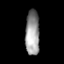
Tissue: prostate
Cell type: T cells
Senescence score: 0.74
Nuclear area (px): 628
Mean DAPI intensity: 150.443